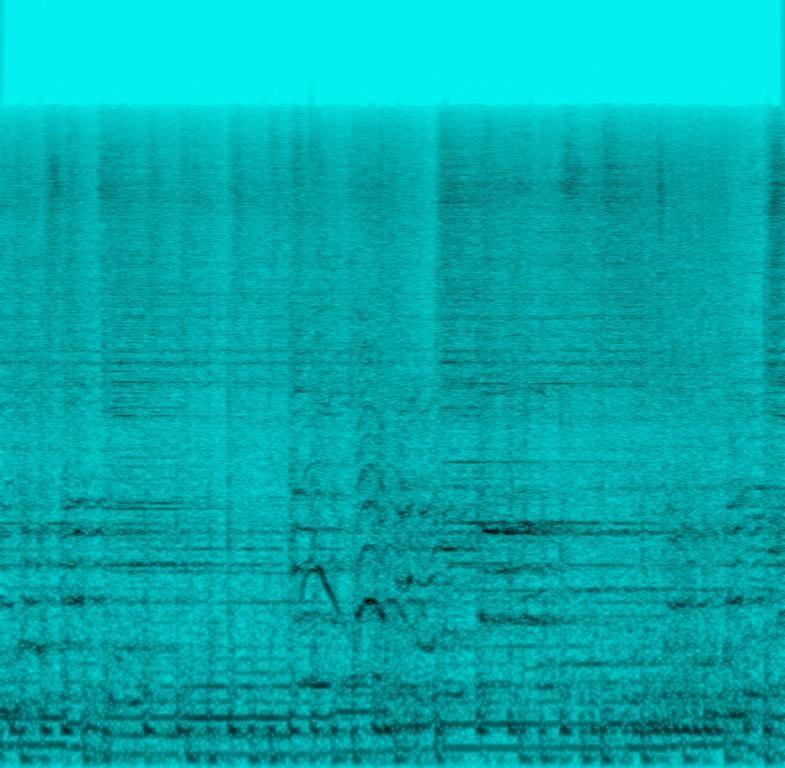
This is a recording of a live indie rock performance. The recording is distorted and of a low quality. There are two male singers singing in an indie style with a lot of reverb applied to their vocals. The bass is rumbling and low and constant.